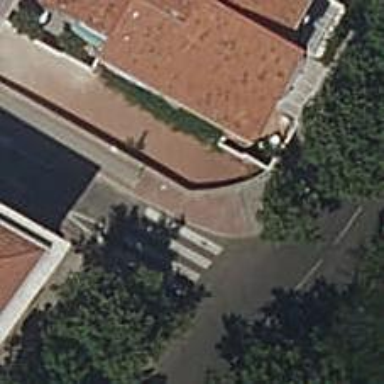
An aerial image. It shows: Uncontrolled footway crossing with markings.